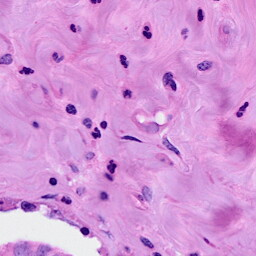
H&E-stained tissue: Breast